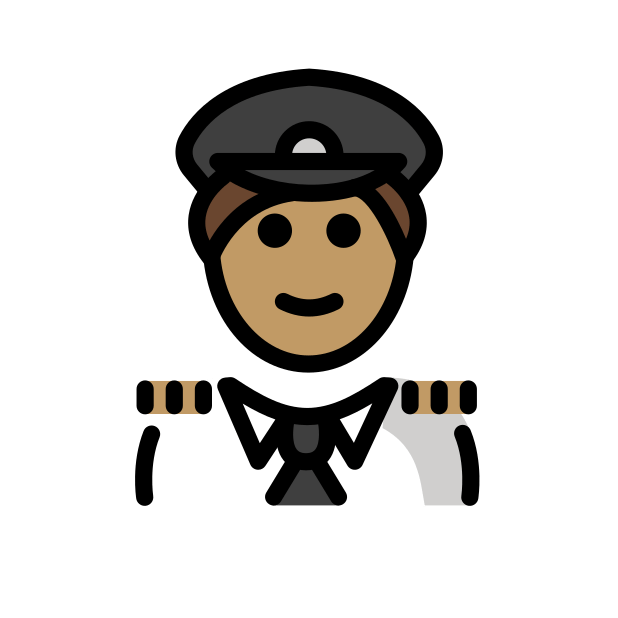
pilot: medium skin tone